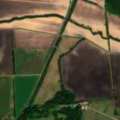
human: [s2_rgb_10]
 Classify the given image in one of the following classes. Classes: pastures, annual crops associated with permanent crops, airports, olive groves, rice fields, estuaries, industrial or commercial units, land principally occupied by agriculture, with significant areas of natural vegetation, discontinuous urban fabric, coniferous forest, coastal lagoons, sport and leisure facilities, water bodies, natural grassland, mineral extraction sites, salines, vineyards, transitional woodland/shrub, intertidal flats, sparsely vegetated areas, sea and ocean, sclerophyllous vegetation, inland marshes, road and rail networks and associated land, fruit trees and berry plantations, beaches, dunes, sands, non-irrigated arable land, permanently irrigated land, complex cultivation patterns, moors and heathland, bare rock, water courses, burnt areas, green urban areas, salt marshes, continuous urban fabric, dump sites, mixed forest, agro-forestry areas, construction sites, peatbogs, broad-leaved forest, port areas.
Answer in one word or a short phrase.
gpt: non-irrigated arable land, pastures, land principally occupied by agriculture, with significant areas of natural vegetation